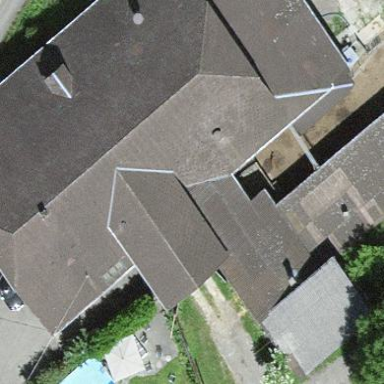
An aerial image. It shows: Farm building.